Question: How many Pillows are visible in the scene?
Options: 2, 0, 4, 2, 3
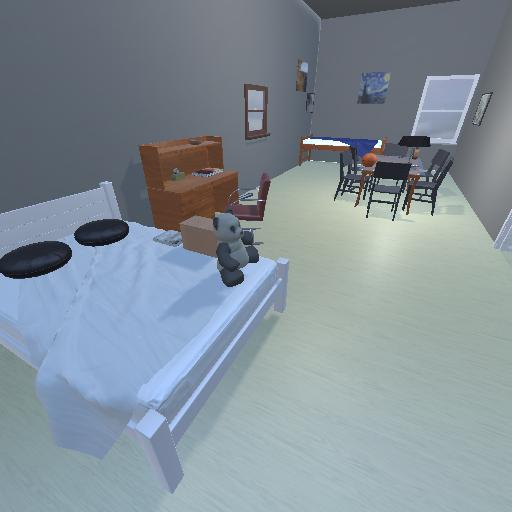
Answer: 2